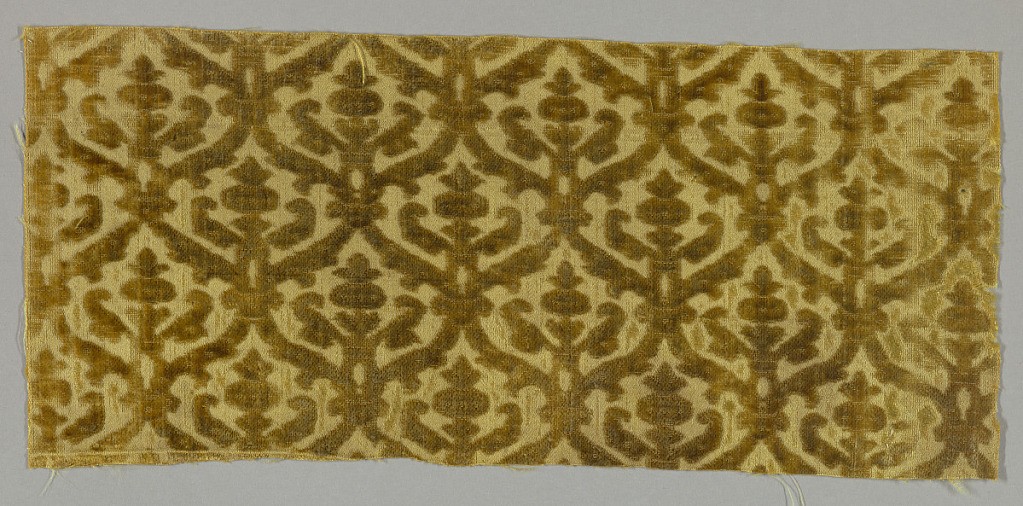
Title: Fragment
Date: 16th–17th century
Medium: silk Technique: cut and uncut velvet
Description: Brown silk velvet, cut and uncut, on yellow ground; palmette in ogival frame.